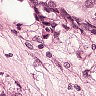
Metastatic tissue present: yes